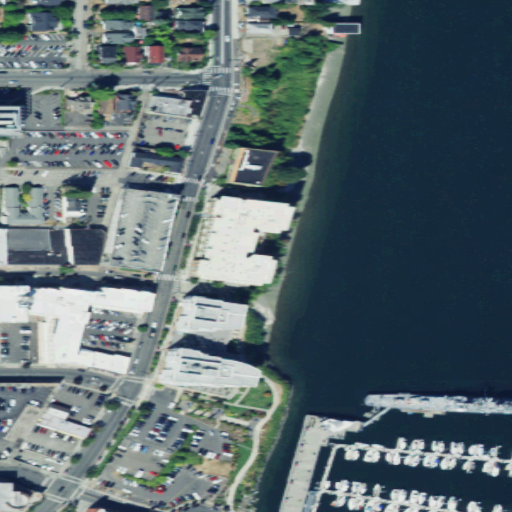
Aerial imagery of cape in Washington named Point Turner containing high intensity development, open water, medium intensity development, low intensity development, shrub, open development, barren land, and herbaceous wetlands